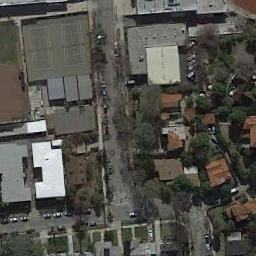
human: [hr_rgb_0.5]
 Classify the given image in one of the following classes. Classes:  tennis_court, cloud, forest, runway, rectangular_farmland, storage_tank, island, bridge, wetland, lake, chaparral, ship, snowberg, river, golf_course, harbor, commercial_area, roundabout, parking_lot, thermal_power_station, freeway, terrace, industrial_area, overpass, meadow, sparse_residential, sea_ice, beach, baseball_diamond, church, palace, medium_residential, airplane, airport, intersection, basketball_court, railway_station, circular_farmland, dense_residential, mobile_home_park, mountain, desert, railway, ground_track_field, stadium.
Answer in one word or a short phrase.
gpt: tennis_court